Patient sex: F
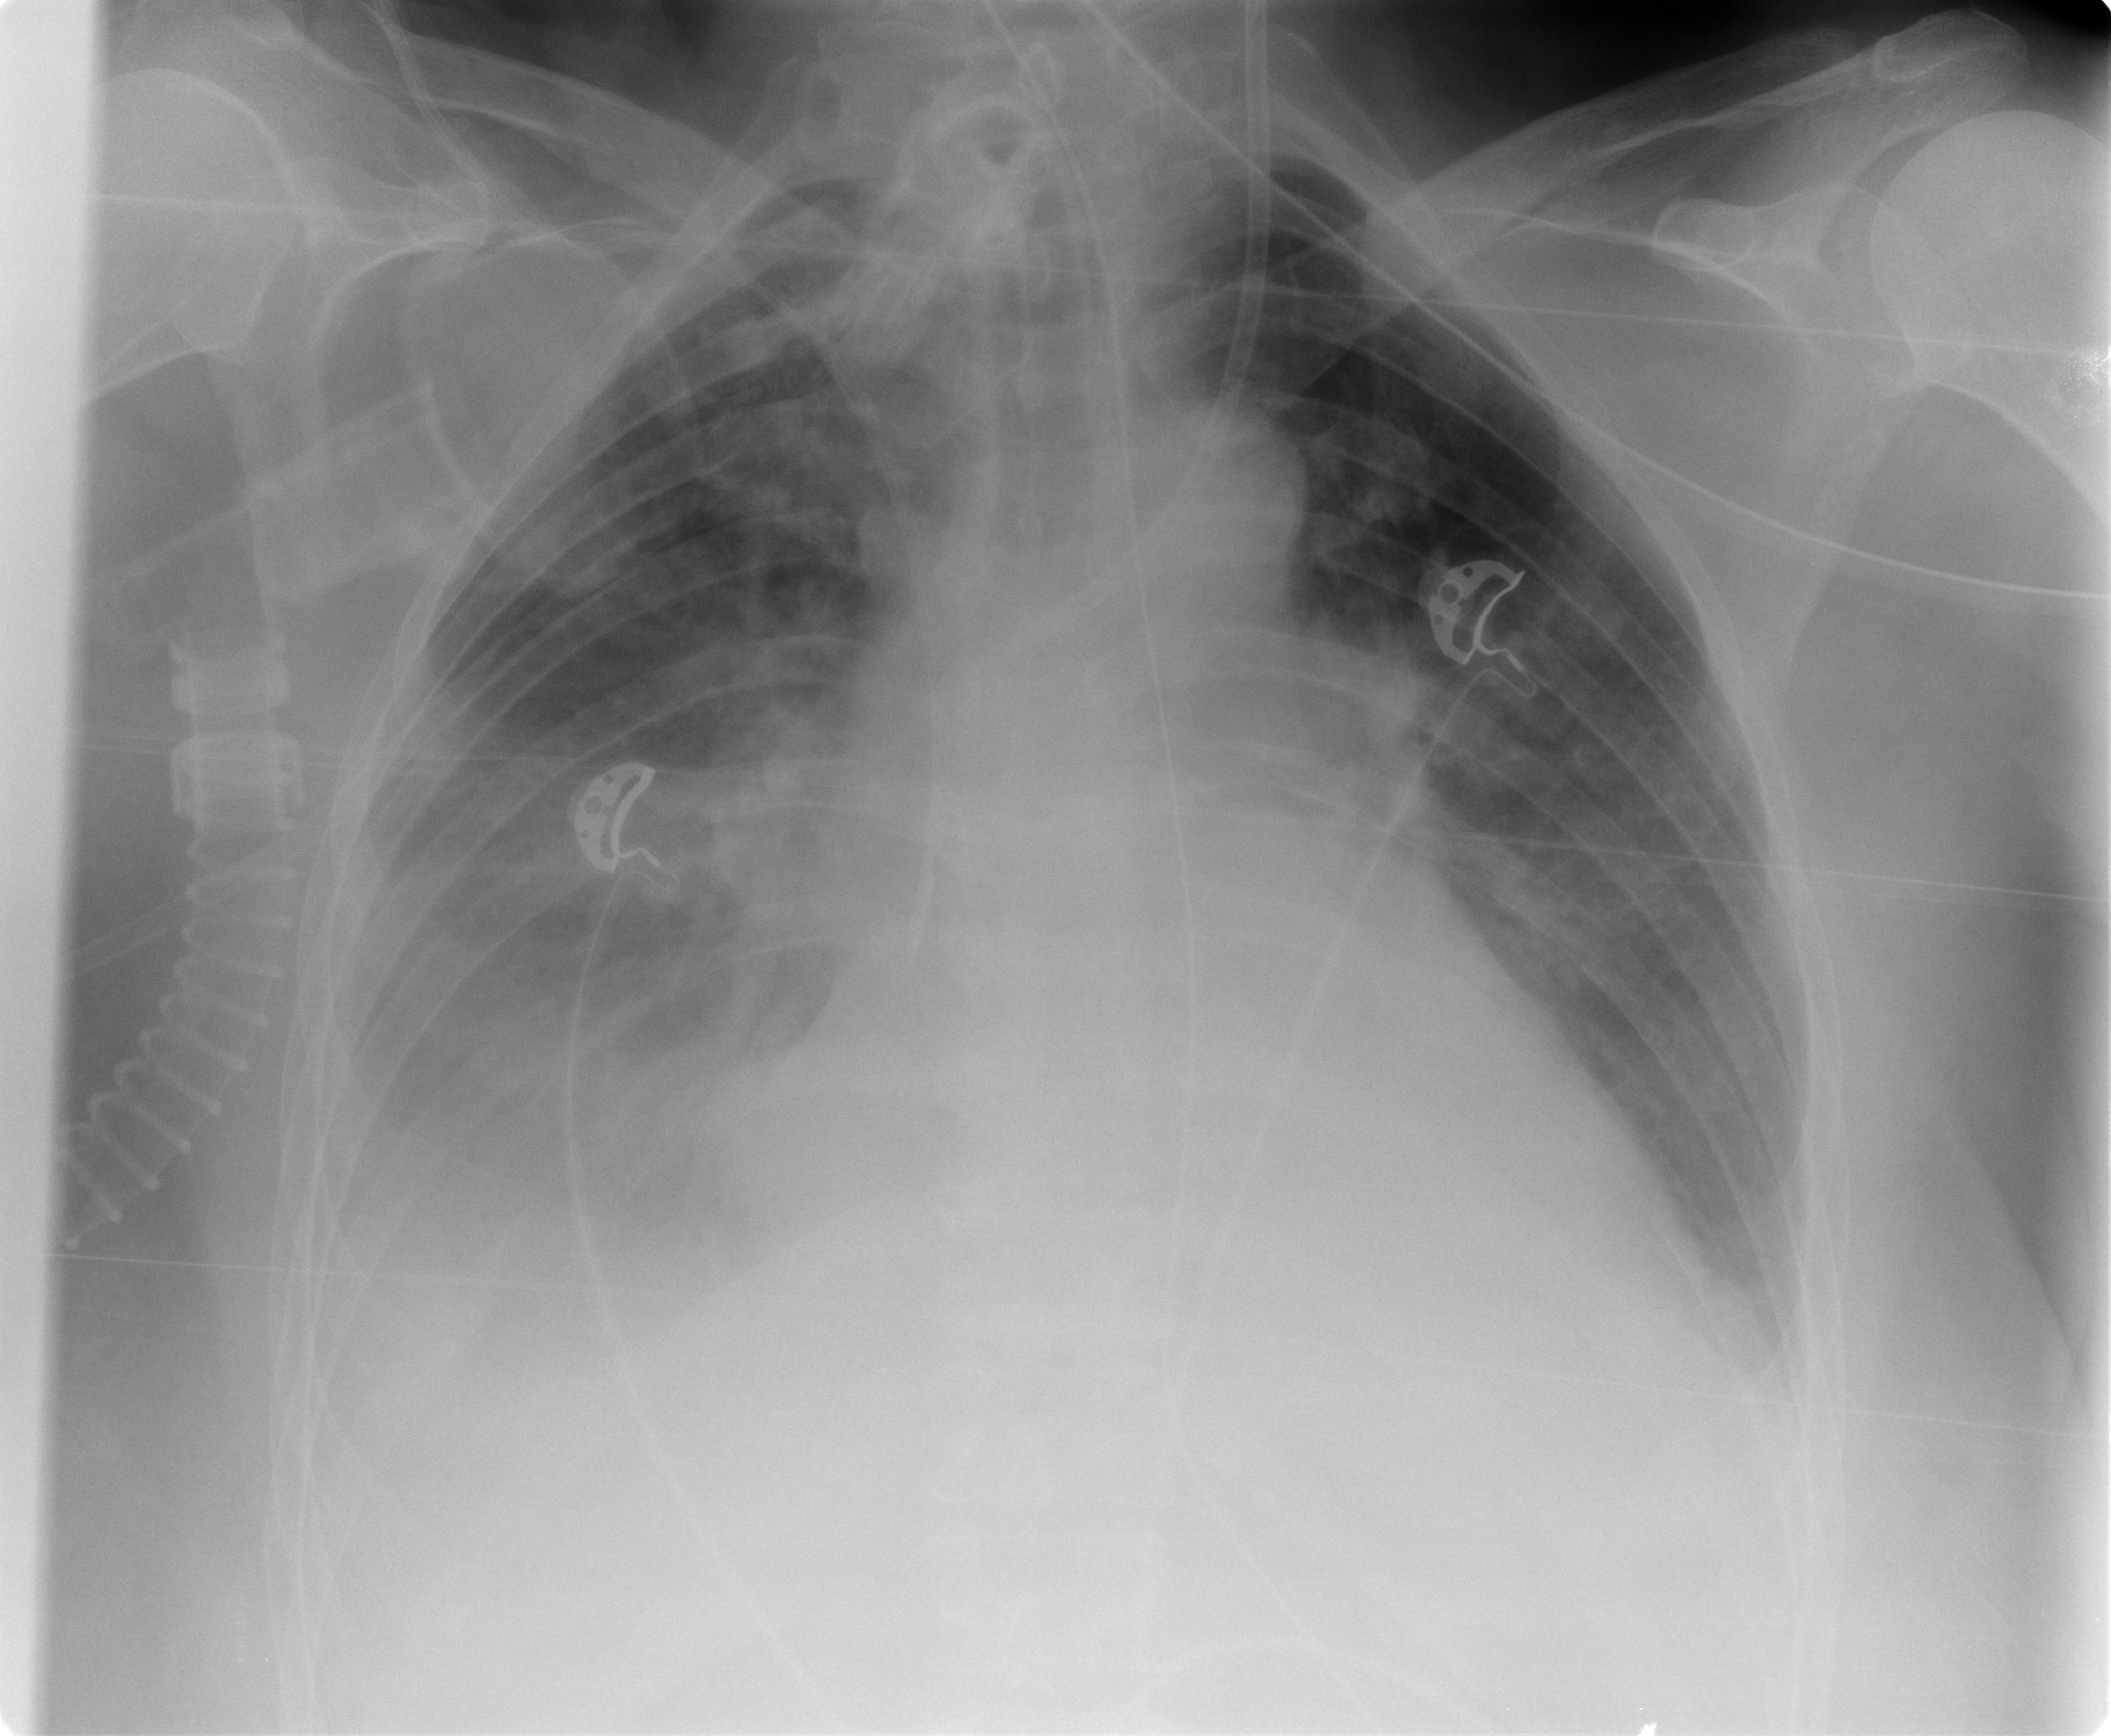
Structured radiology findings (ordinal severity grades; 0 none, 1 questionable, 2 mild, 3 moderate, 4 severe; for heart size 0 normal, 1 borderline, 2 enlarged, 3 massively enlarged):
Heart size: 2
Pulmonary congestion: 2
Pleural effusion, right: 3
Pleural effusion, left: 2
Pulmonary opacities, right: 2
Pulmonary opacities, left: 0
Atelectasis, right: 3
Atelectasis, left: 2